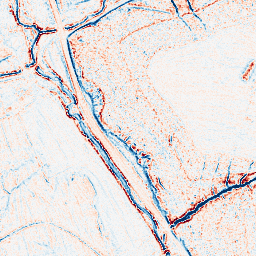
Category: edge_preserving
Decomposition family: anisotropic_diffusion
Decomposition parameters: iterations: 5
kappa: 50
gamma: 0.15
Upsampling method: cubic_mitchell
Upsampling parameters: scale: 8
Upsampling scale: 8